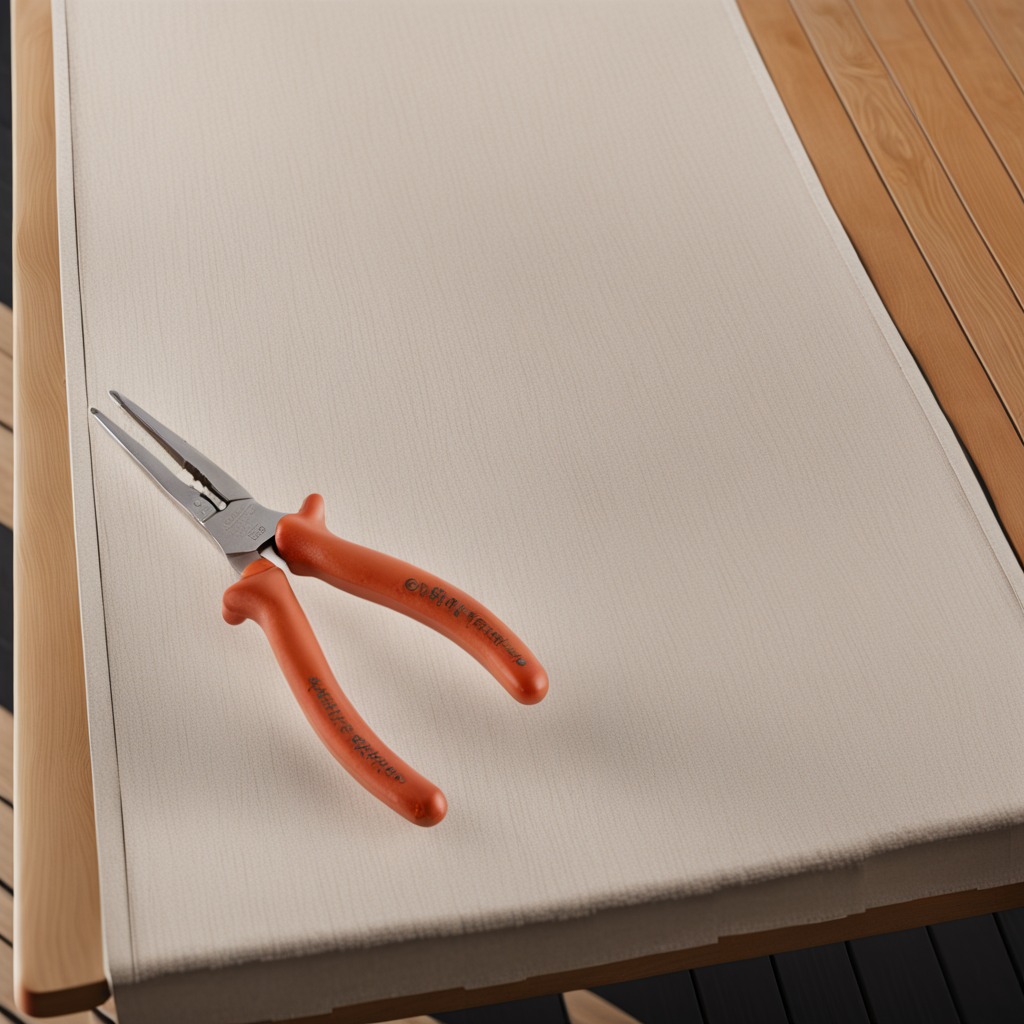
A plier is lying on the wooden table.